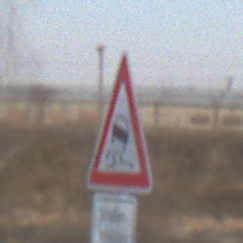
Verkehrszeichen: SchleuderOderRutschgefahr
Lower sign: HinweiseAufGefahrenDurchVerbaleAngabe3
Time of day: SunriseSunset
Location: Outdoor (Suburban)
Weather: PartlyCloudy
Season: Winter
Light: Natural